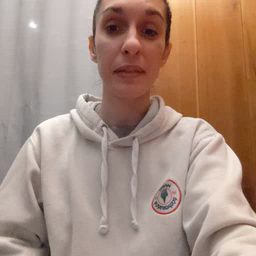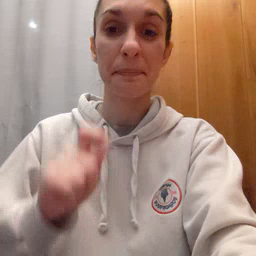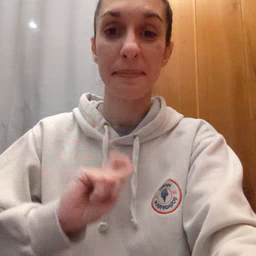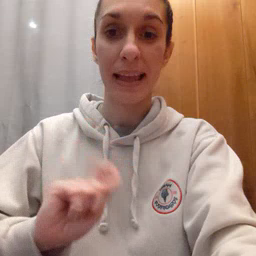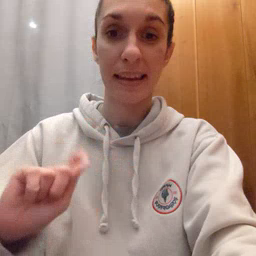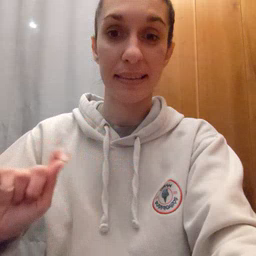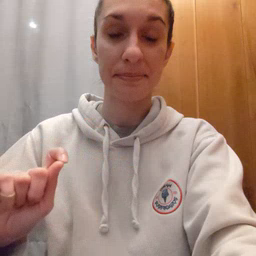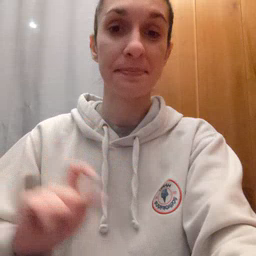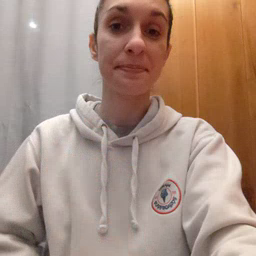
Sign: pen